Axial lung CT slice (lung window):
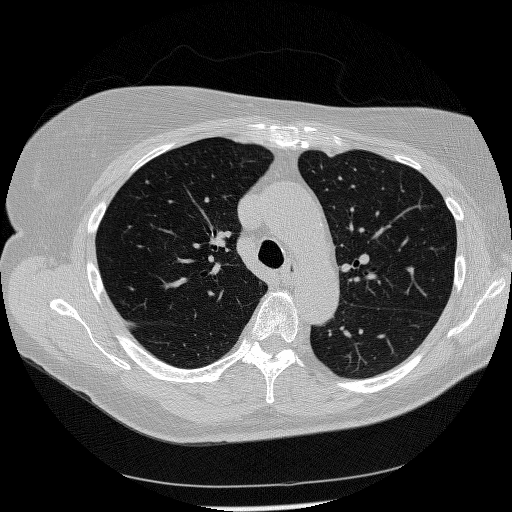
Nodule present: no